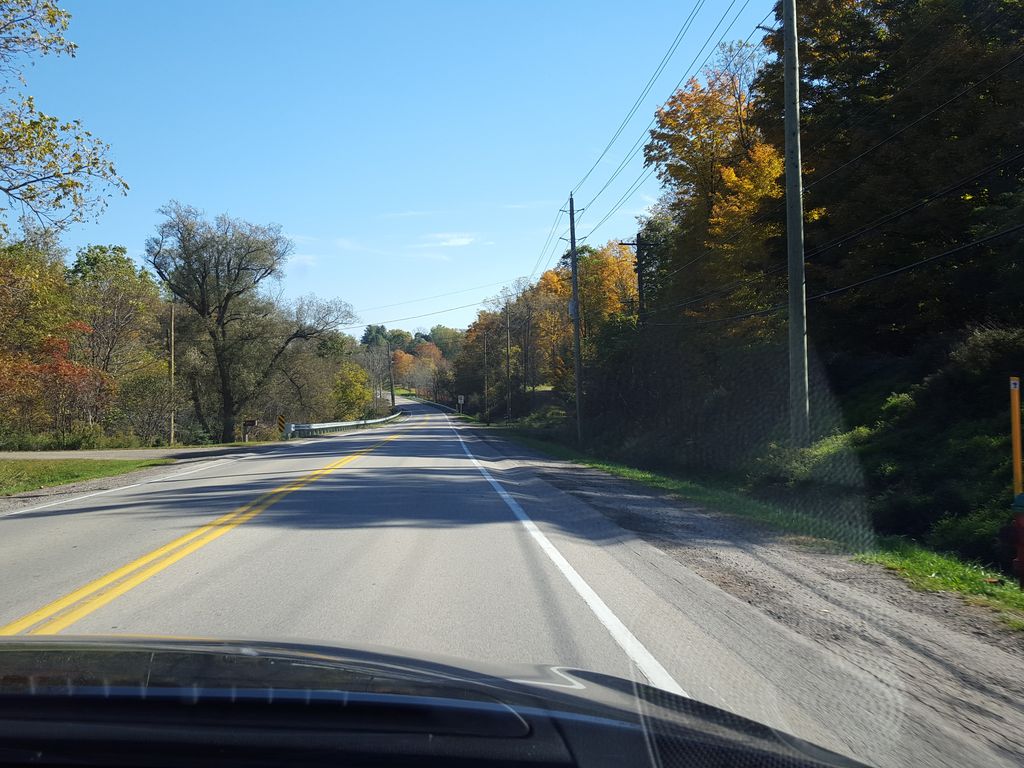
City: hamilton